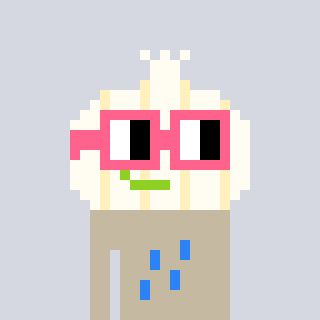
a pixel art character with square pink glasses, a garlic-shaped head and a bege-colored body on a cool background